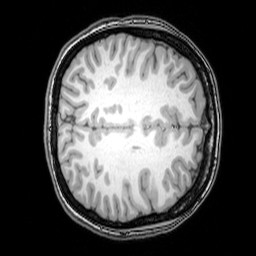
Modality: T1w
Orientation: axial
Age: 21
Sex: female
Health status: healthy
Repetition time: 0.081 s
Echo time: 0.037 s